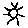
Label: sun